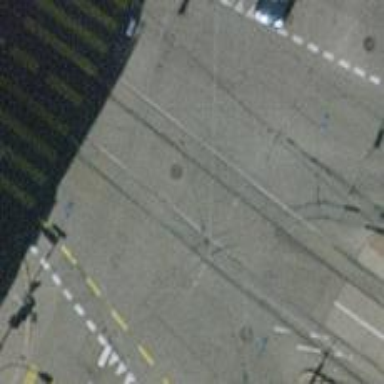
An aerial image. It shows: Tram level crossing on railway.